Field crop: maize
Growth stage: 2
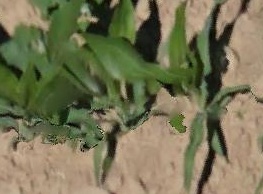
Species: maize